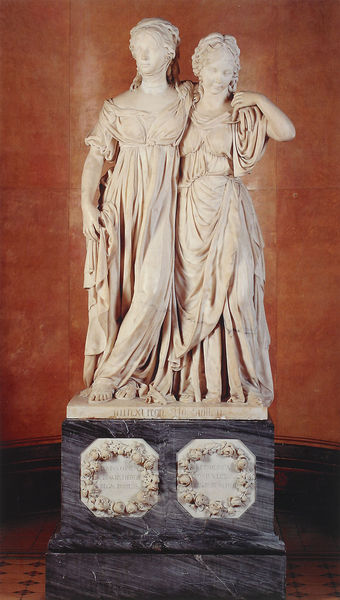
Titel: Doppelstandbild der Prinzessinnen Luise und Friederike von Preußen
Künstler: Johann Gottfried Schadow
Institution: Berlin, Staatliche Museen - Preußischer Kulturbesitz
Schlagwörter: hand, mann, umhang, weiß, frauen, mädchen, blumen, braun, frau, frisur, grau, kleid, kleider, marmor, schwarz, blüten, gürtel, rosen, rot, rock, gesichter, wand, arm, arme, falten, sockel, stehen, stein, hände, haare, gewänder, klassizismus, paar, locken, prinzessin, schulter, skulptur, statue, lächeln, schrift, umarmung, zwei, könig, inschrift, sandalen, faltenwurf, podest, schwestern, pärchen, berlin, fuss, kranz, biedermeier, statuen, museum, neoklassizismus, lieblich, dürrer, umarmend, brecht, prinzessinnen, 19.jh., 18. jh., wilhelmina, prizessinnen